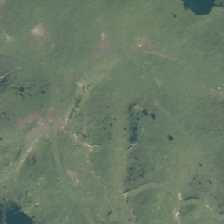
Land cover: high_producing_grassland